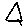
Label: triangle